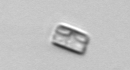
Label: Bacillariophyceae_morphotype1